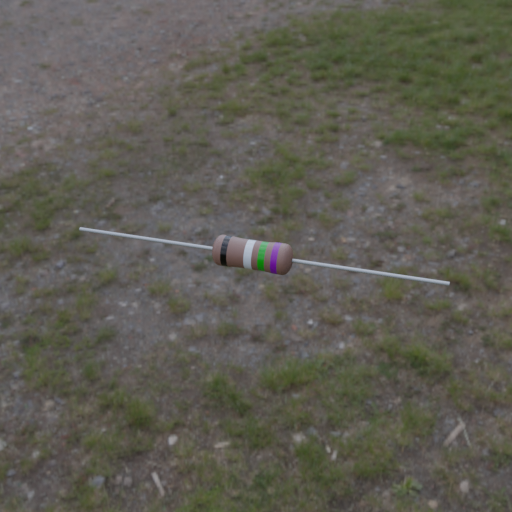
Resistor colour bands (in order): black, white, green, violet